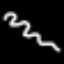
Label: squiggle